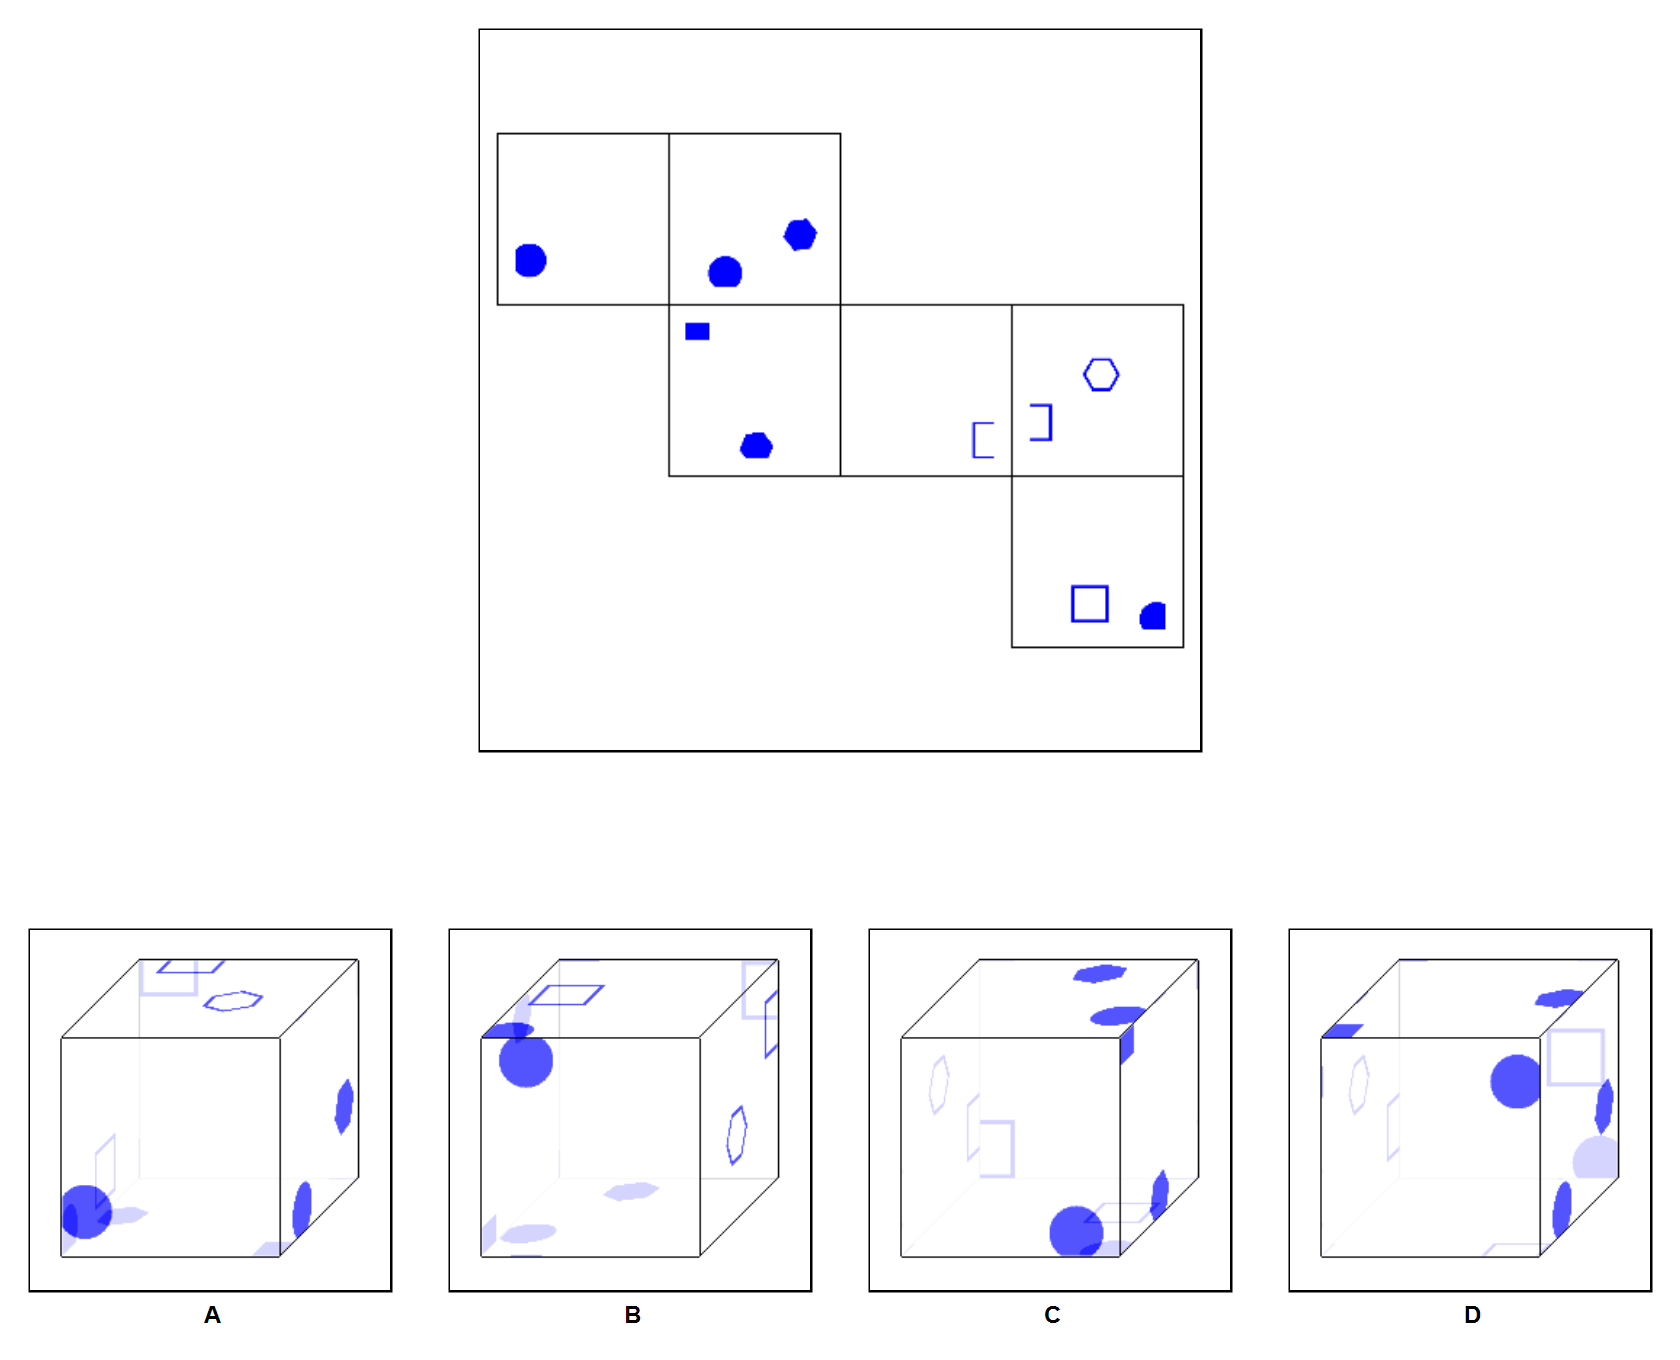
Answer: D